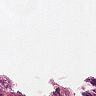
Metastatic tissue present: no